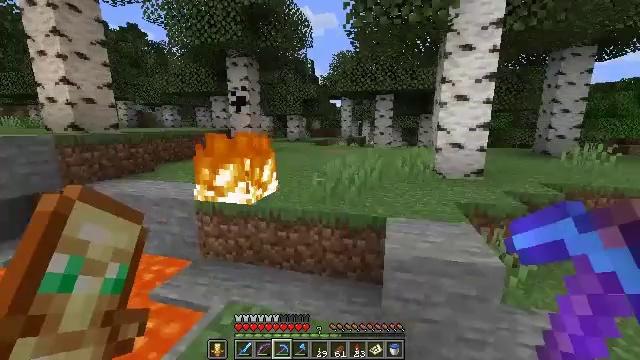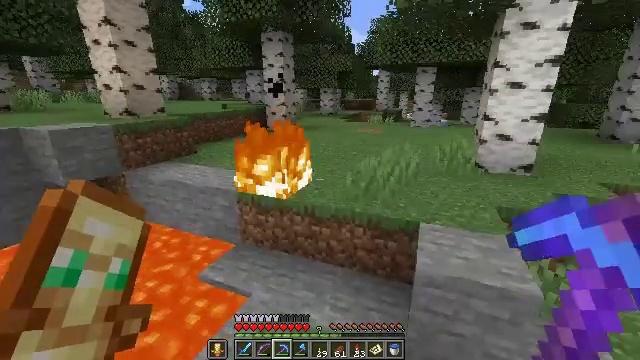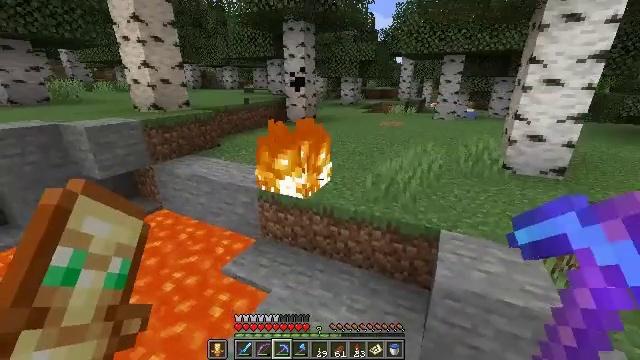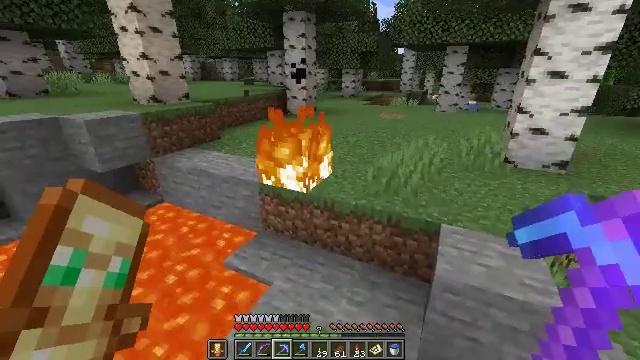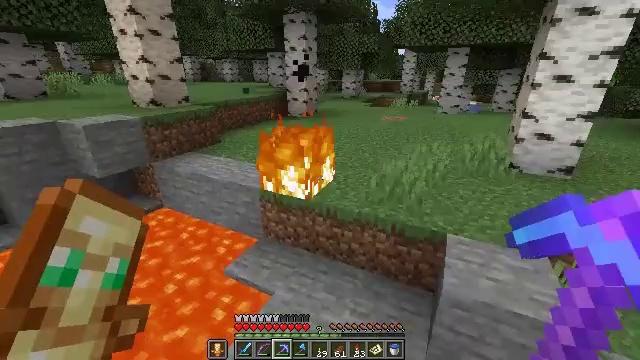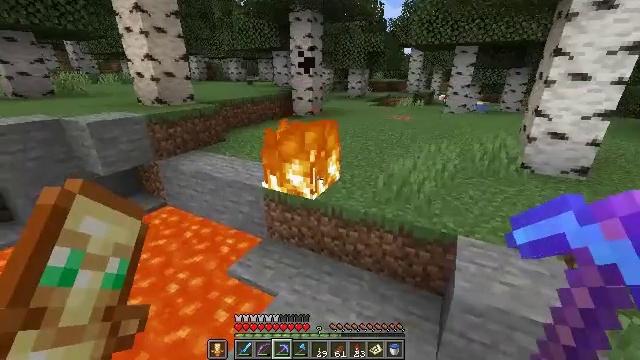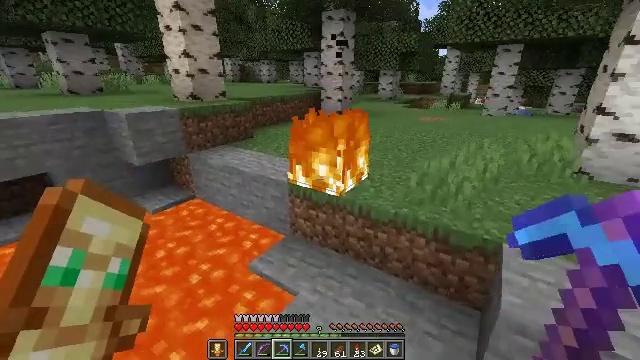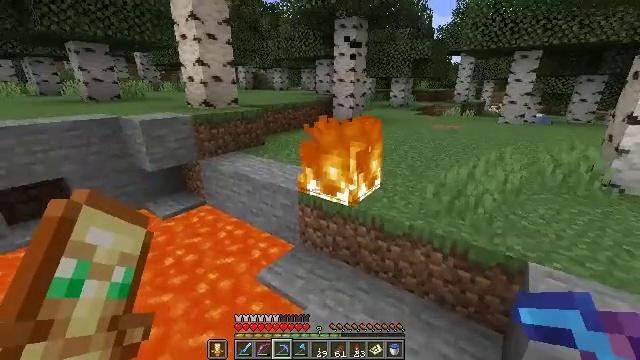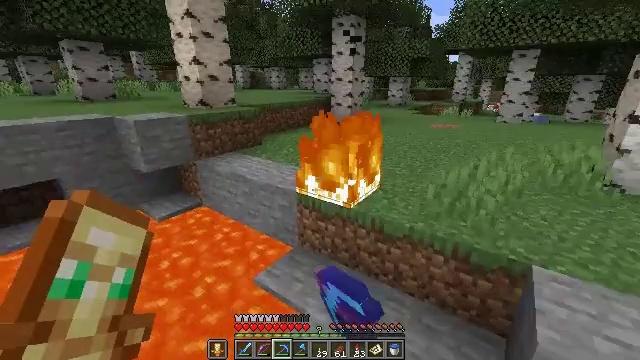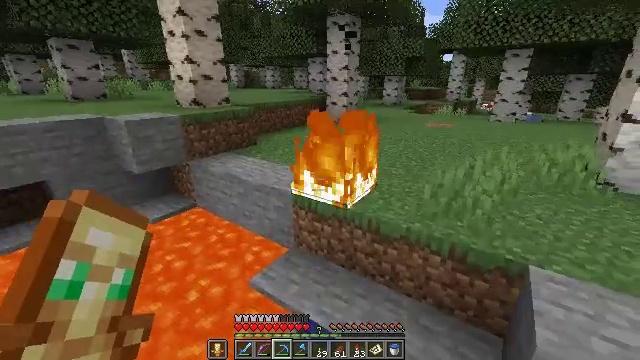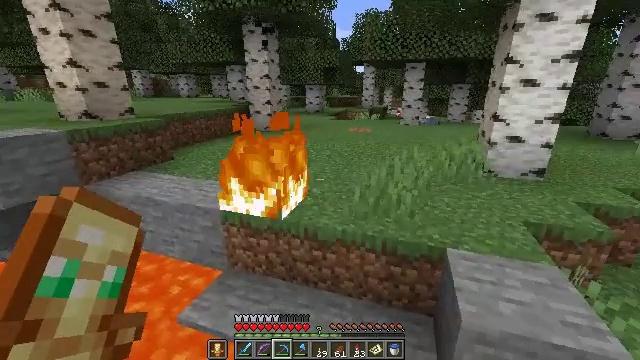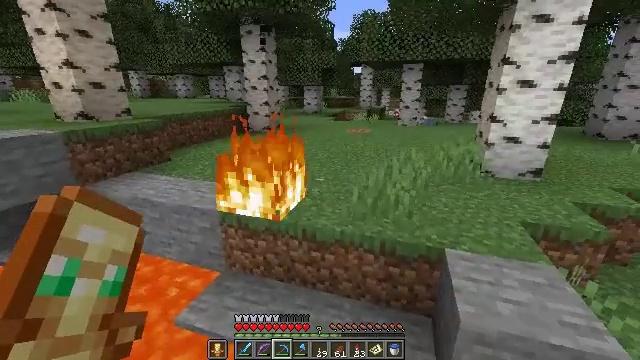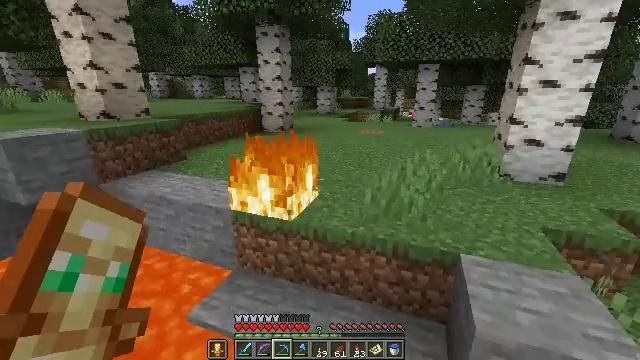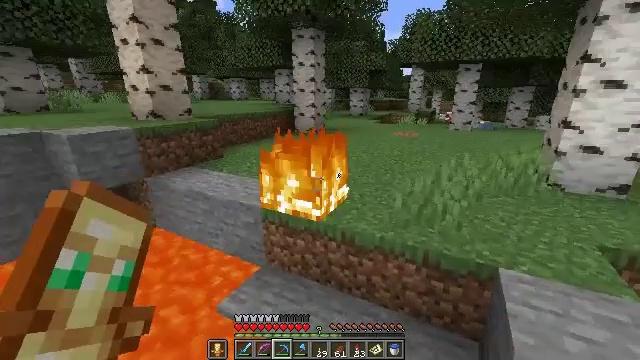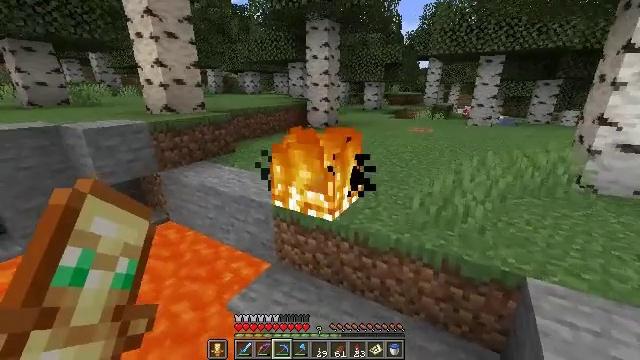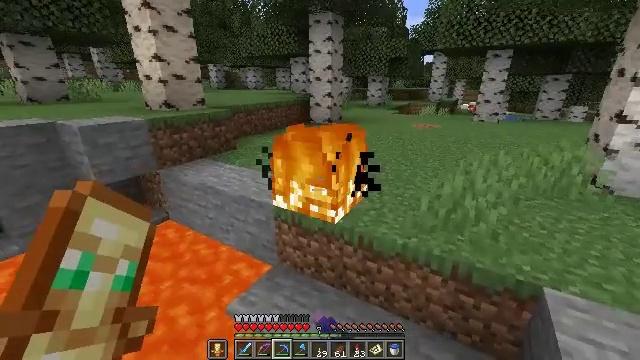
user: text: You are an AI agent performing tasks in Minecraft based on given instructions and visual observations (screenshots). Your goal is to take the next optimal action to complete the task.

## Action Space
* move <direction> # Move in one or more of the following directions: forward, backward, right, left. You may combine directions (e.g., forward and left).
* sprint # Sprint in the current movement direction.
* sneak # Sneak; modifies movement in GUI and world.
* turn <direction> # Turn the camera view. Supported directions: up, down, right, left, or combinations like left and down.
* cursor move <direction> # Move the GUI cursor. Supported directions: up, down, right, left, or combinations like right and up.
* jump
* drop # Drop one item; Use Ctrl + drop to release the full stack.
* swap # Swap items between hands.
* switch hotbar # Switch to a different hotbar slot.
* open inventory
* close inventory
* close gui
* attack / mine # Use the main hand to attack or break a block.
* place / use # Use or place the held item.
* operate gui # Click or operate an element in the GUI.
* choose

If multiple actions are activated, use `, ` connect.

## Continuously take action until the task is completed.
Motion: motion action
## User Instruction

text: Clear the fire from the area.
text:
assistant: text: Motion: move forward, turn left and down, jump
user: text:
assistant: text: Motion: move forward, turn left and down, jump
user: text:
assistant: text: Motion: move forward, turn down, jump
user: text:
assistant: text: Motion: move forward
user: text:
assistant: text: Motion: move forward, turn left
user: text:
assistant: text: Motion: move forward, turn left
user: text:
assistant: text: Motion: move forward, turn left and up, attack / mine
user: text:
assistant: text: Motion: attack / mine
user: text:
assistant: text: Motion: turn right
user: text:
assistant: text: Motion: turn right and up
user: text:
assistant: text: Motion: no_op
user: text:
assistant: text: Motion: turn left
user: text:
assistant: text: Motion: move forward, turn left
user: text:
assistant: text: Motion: move forward, turn left and down, attack / mine
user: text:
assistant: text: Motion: attack / mine
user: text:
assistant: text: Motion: attack / mine
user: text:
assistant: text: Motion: no_op
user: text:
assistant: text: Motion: turn right and down
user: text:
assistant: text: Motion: no_op
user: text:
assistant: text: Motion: turn left and down, attack / mine
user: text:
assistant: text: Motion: attack / mine
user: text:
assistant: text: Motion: attack / mine
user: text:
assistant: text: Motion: attack / mine
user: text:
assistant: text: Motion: turn right
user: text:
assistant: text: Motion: no_op